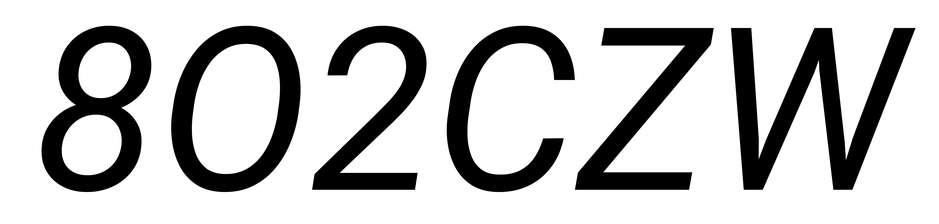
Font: Roboto-Italic_Italic